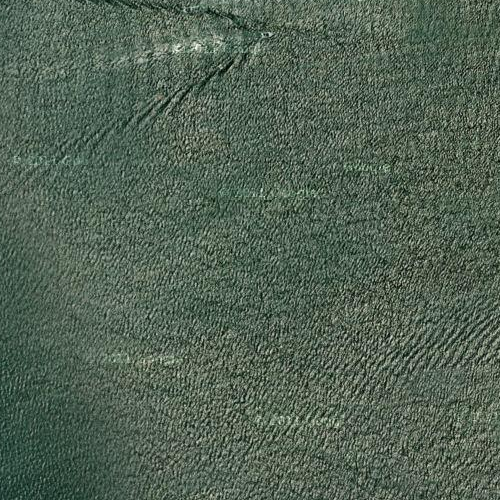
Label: sydney